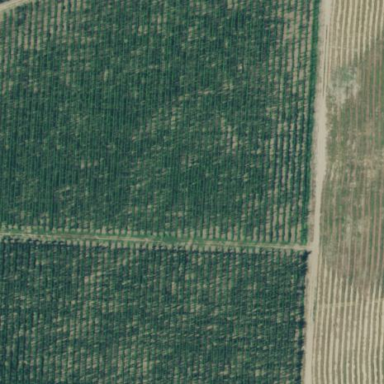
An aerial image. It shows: Orchard.